Question: It looks like this whenever off:

While I'd prefer more of a grey background. Do I really have to use a UIImageView?
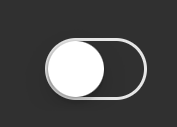
Answer: Here is how I changed the fill color of my iOS7 UISwitch.
First you need to import QuartzCore.
'''
#import <QuartzCore/QuartzCore.h>
'''
Then set the background color and round the UISwitch's corners.
'''
UISwitch *mySwitch = [[UISwitch alloc] initWithFrame:CGRectMake(0.0, 0.0, 51.0, 31.0)];
mySwitch.backgroundColor = [UIColor redColor];
mySwitch.layer.cornerRadius = 16.0; // you must import QuartzCore to do this.
[self addSubview:mySwitch];
'''
This will give you a UISwitch with a custom off (background) color.
Hope this helps someone:)